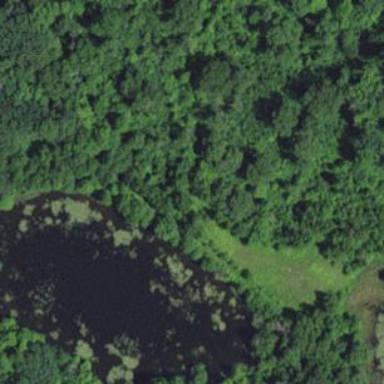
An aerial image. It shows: Pond surrounded by natural water.